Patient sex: M
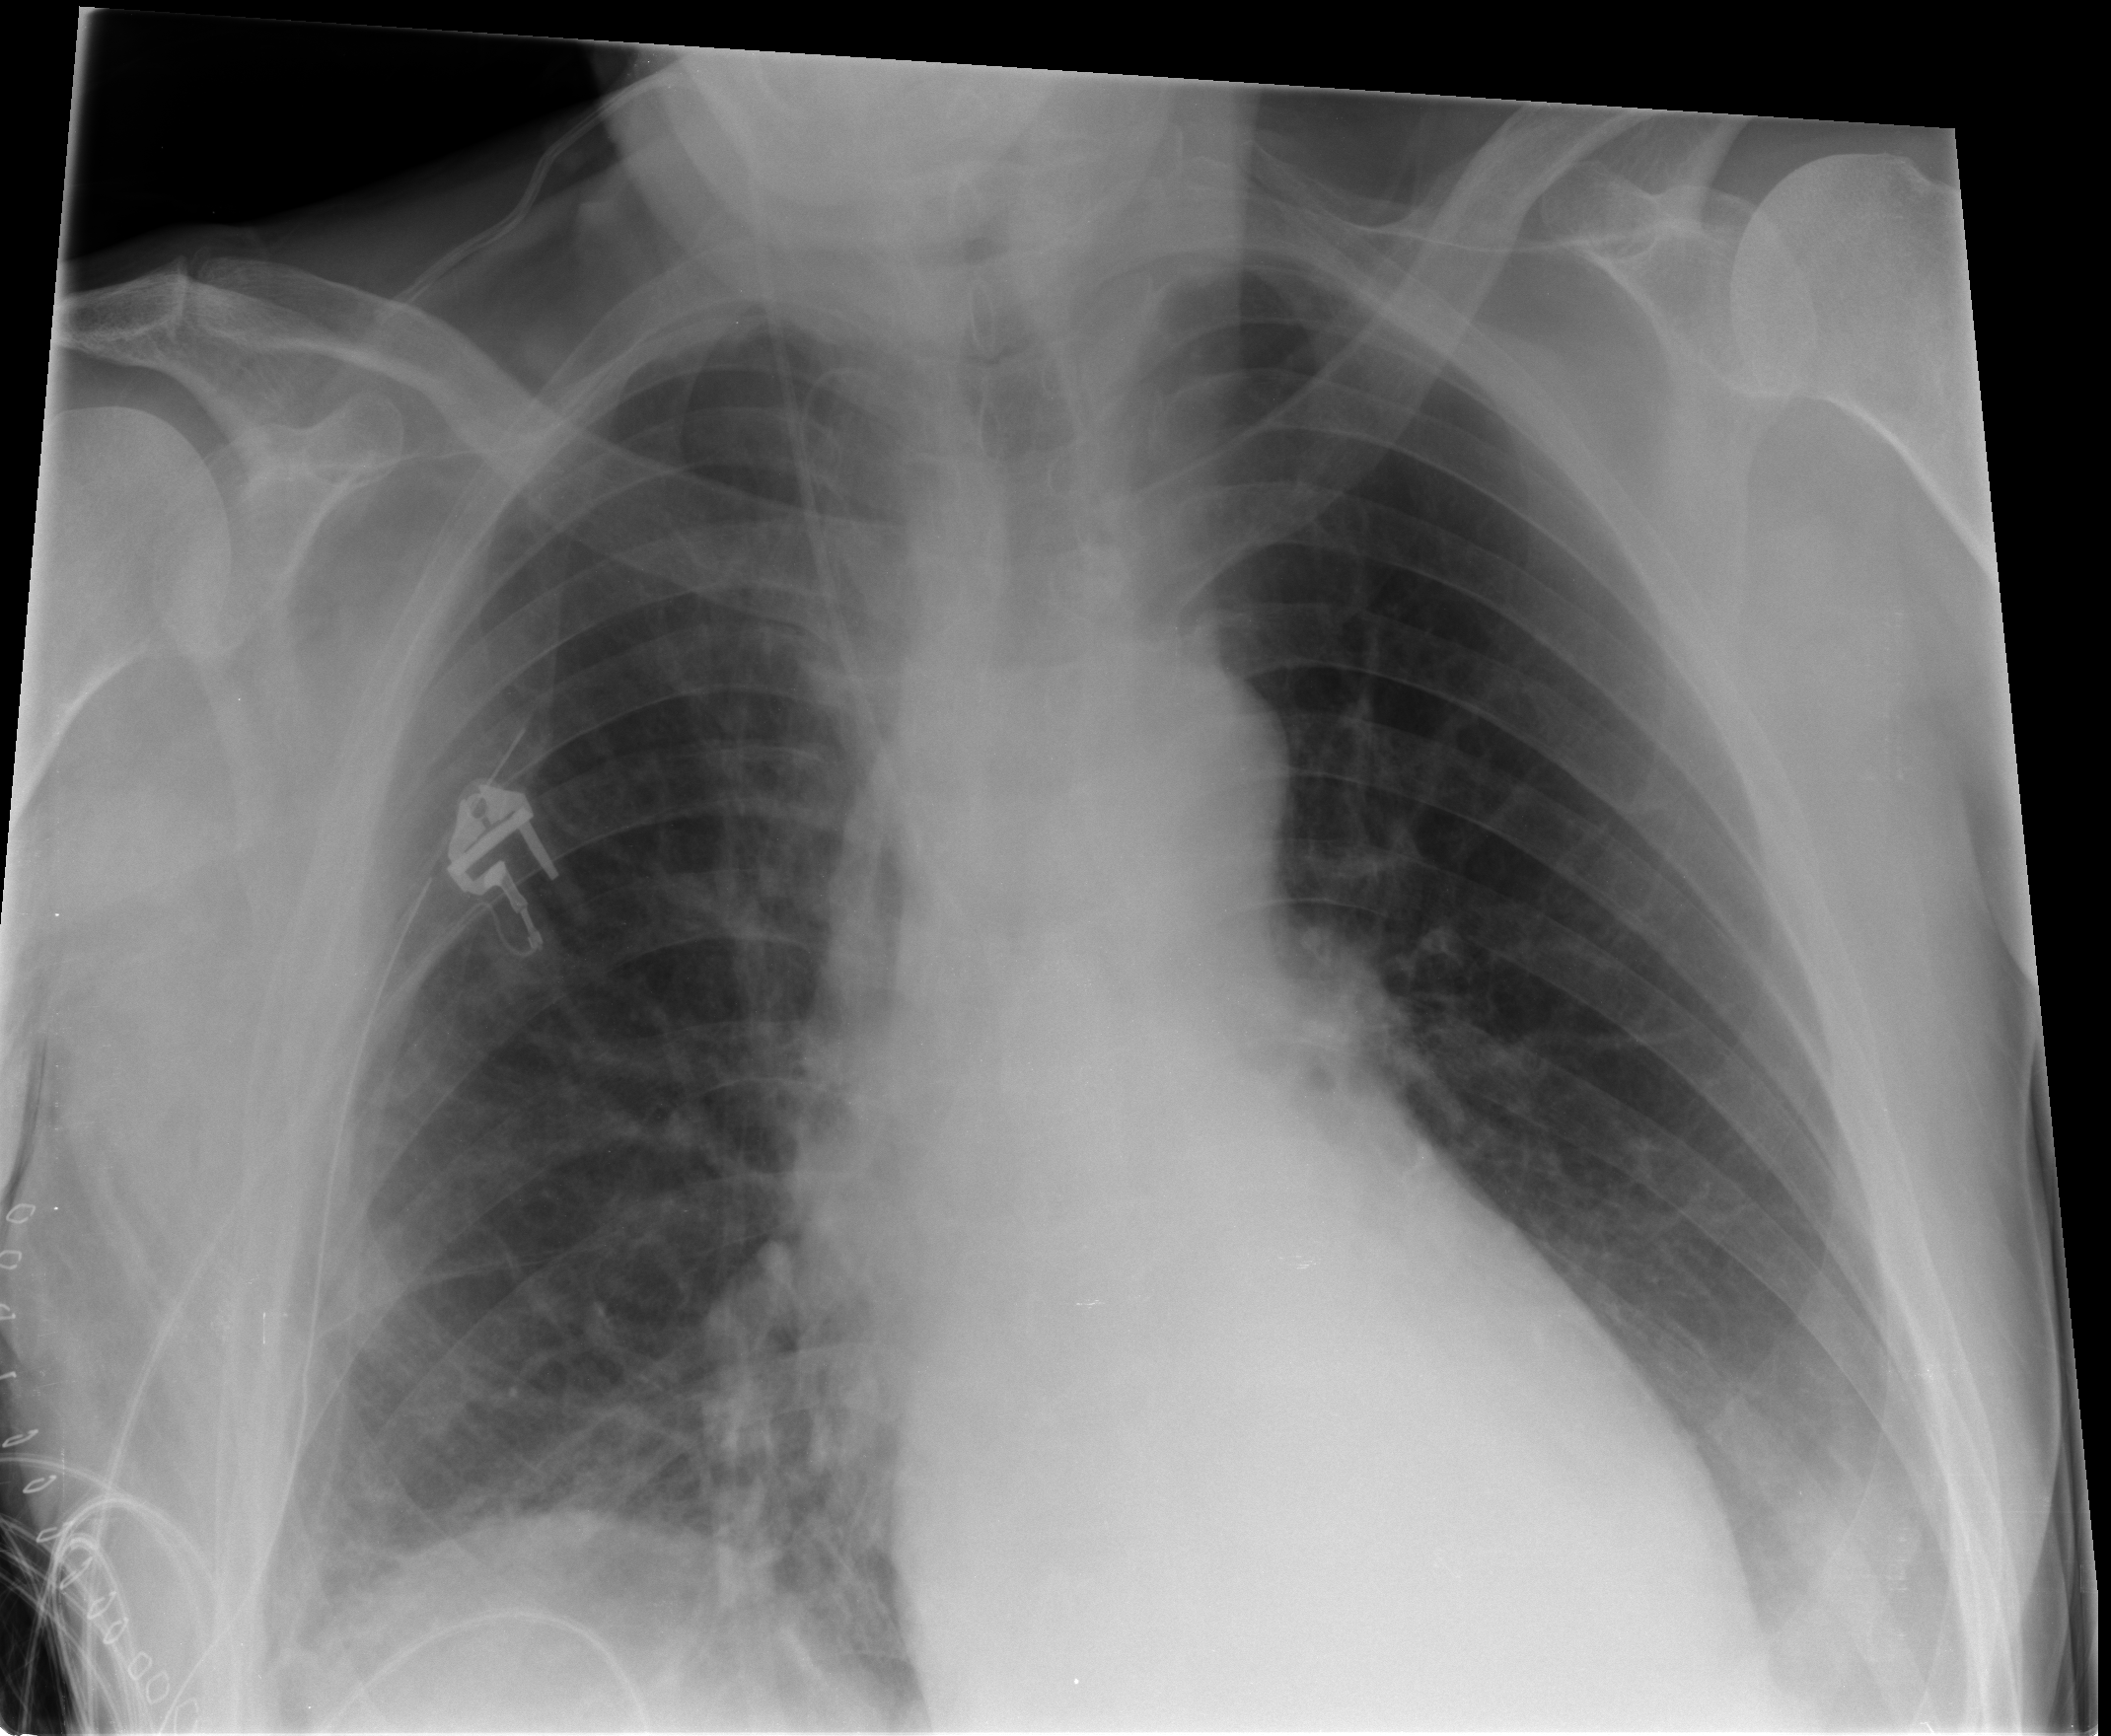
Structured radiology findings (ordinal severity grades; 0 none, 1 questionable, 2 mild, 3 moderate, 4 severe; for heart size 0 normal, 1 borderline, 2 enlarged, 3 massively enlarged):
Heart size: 0
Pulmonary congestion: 1
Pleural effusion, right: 0
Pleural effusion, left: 0
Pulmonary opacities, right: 0
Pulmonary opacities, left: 0
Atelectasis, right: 0
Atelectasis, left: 2